Question: I'm successfully using 'AVPlayer' to stream audio from a server and what I want to do now is to show a custom 'UISlider' who shows the progress of the buffering.
Something like this:

With 'AVPlayer' there doesn't seem to be a way to get the total download size or the current downloaded amount for the audio file, only the current playing time and total play time.
There's any workarounds for this?
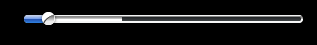
Answer: I am just working on this, and so far have the following:
'''
- (NSTimeInterval) availableDuration;
{
NSArray *loadedTimeRanges = [[self.player currentItem] loadedTimeRanges];
CMTimeRange timeRange = [[loadedTimeRanges objectAtIndex:0] CMTimeRangeValue];
Float64 startSeconds = CMTimeGetSeconds(timeRange.start);
Float64 durationSeconds = CMTimeGetSeconds(timeRange.duration);
NSTimeInterval result = startSeconds + durationSeconds;
return result;
}
'''